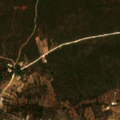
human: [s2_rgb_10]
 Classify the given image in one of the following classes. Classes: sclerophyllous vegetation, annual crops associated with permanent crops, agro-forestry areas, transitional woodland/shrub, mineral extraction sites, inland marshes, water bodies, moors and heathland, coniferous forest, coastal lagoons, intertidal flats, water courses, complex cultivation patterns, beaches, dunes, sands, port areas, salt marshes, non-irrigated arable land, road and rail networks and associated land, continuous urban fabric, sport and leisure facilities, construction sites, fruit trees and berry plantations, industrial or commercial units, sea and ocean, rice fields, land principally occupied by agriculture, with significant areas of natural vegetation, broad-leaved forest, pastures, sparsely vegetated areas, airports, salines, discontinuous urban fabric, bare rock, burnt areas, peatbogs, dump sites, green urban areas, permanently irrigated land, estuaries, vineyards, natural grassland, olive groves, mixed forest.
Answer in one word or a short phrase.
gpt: annual crops associated with permanent crops, land principally occupied by agriculture, with significant areas of natural vegetation, sclerophyllous vegetation